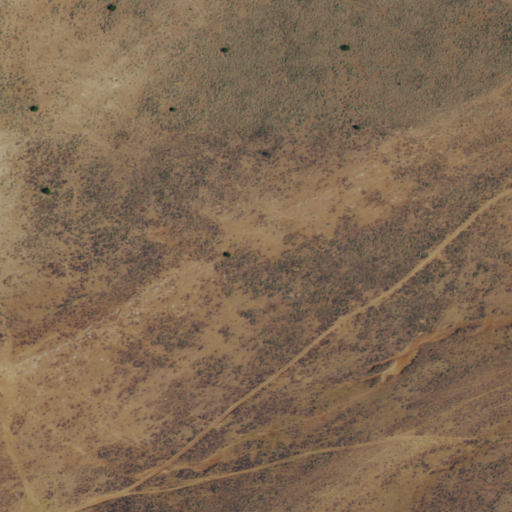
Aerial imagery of mountains in Wyoming named Bridger Mountains containing shrub and grassland